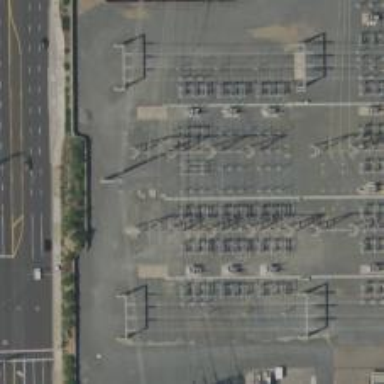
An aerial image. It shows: Switch used for power control.